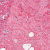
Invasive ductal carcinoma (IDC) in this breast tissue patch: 0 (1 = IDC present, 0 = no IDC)